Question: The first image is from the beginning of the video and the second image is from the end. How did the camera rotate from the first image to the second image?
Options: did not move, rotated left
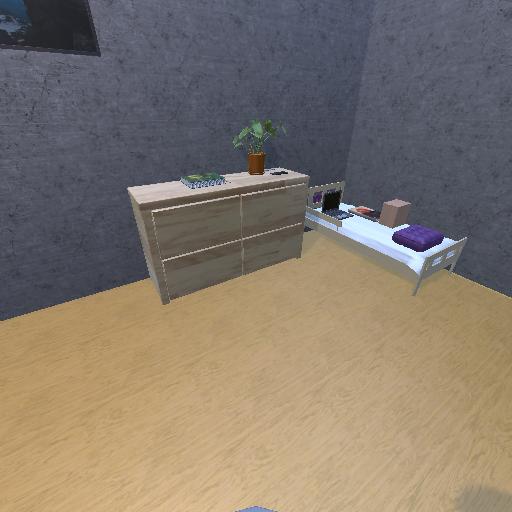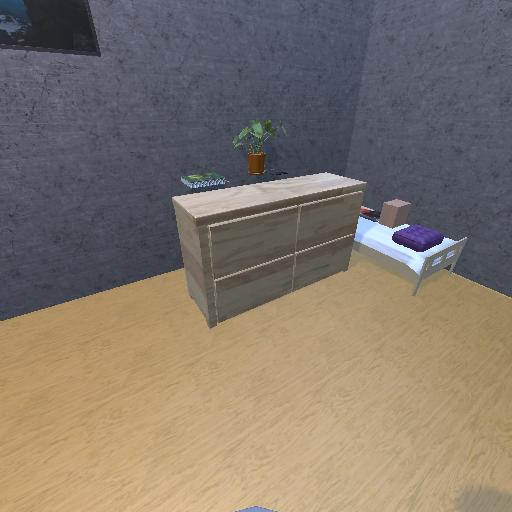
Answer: did not move